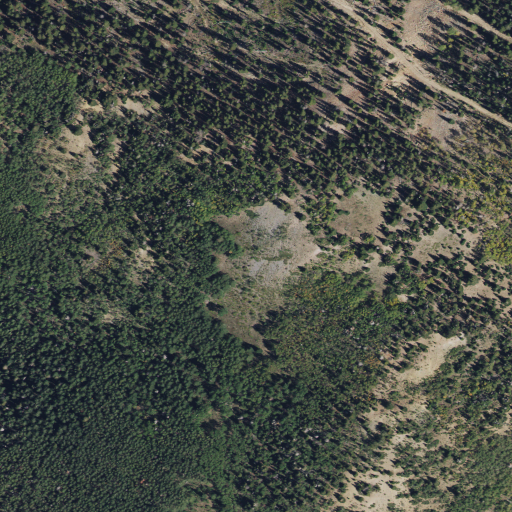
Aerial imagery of ridge(s) in Utah named Alunite Ridge containing evergreen forest, mixed forest, deciduous forest, open development, and shrub